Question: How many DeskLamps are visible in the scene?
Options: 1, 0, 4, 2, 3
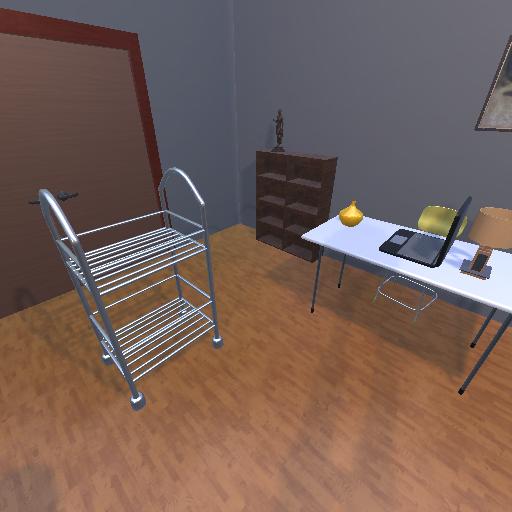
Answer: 1